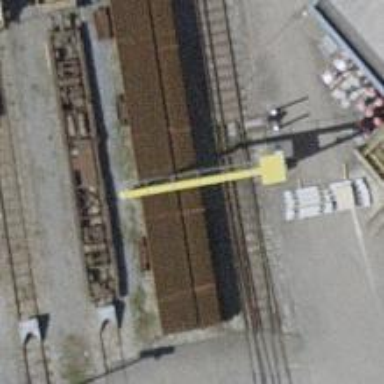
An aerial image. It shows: Railway switch.